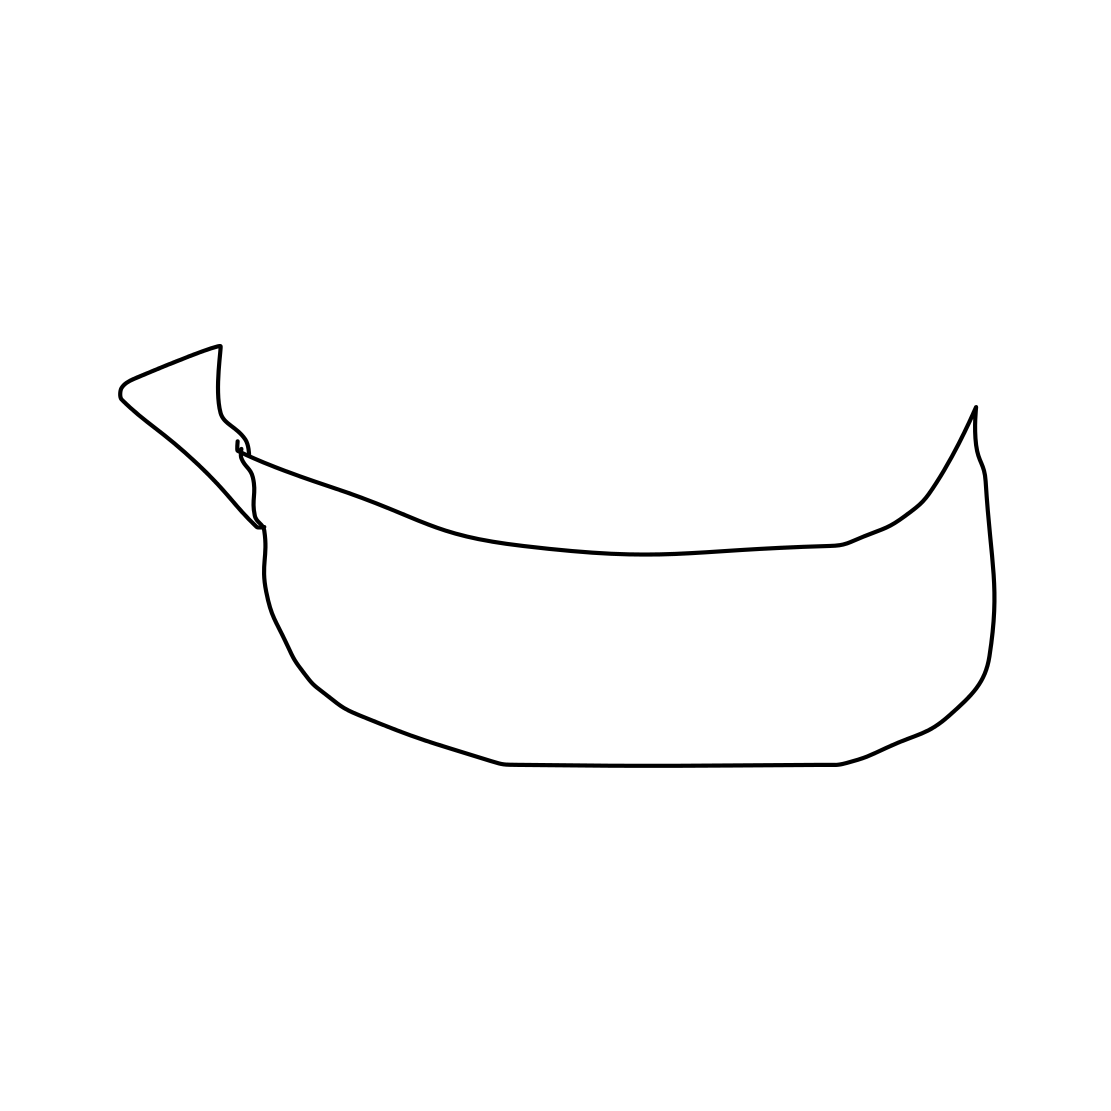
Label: banana